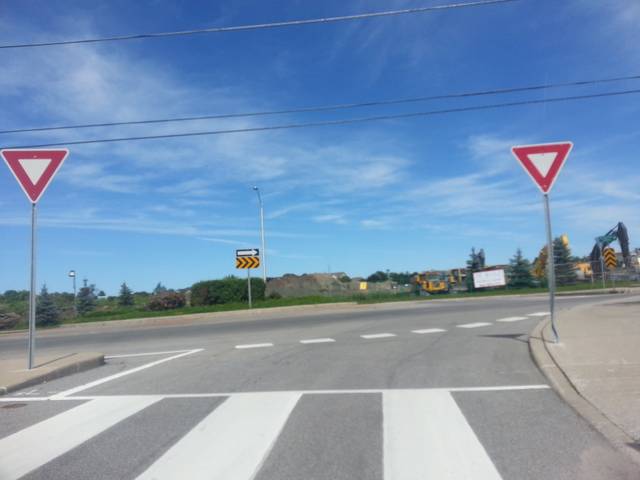
Region: Canada
Coordinates: 45.324, -75.929